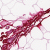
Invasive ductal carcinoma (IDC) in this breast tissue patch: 0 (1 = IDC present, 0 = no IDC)